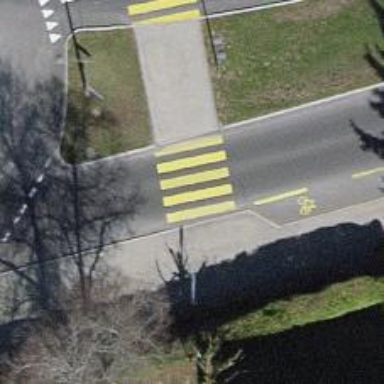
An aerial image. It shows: Zebra crossing on footway with dividing island.